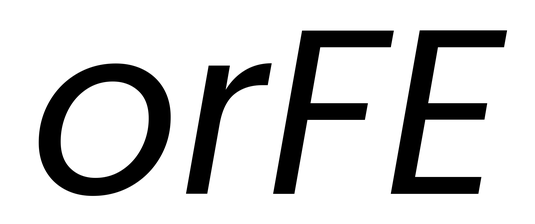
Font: Poppins-Italic